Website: home-depot
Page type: account-selection
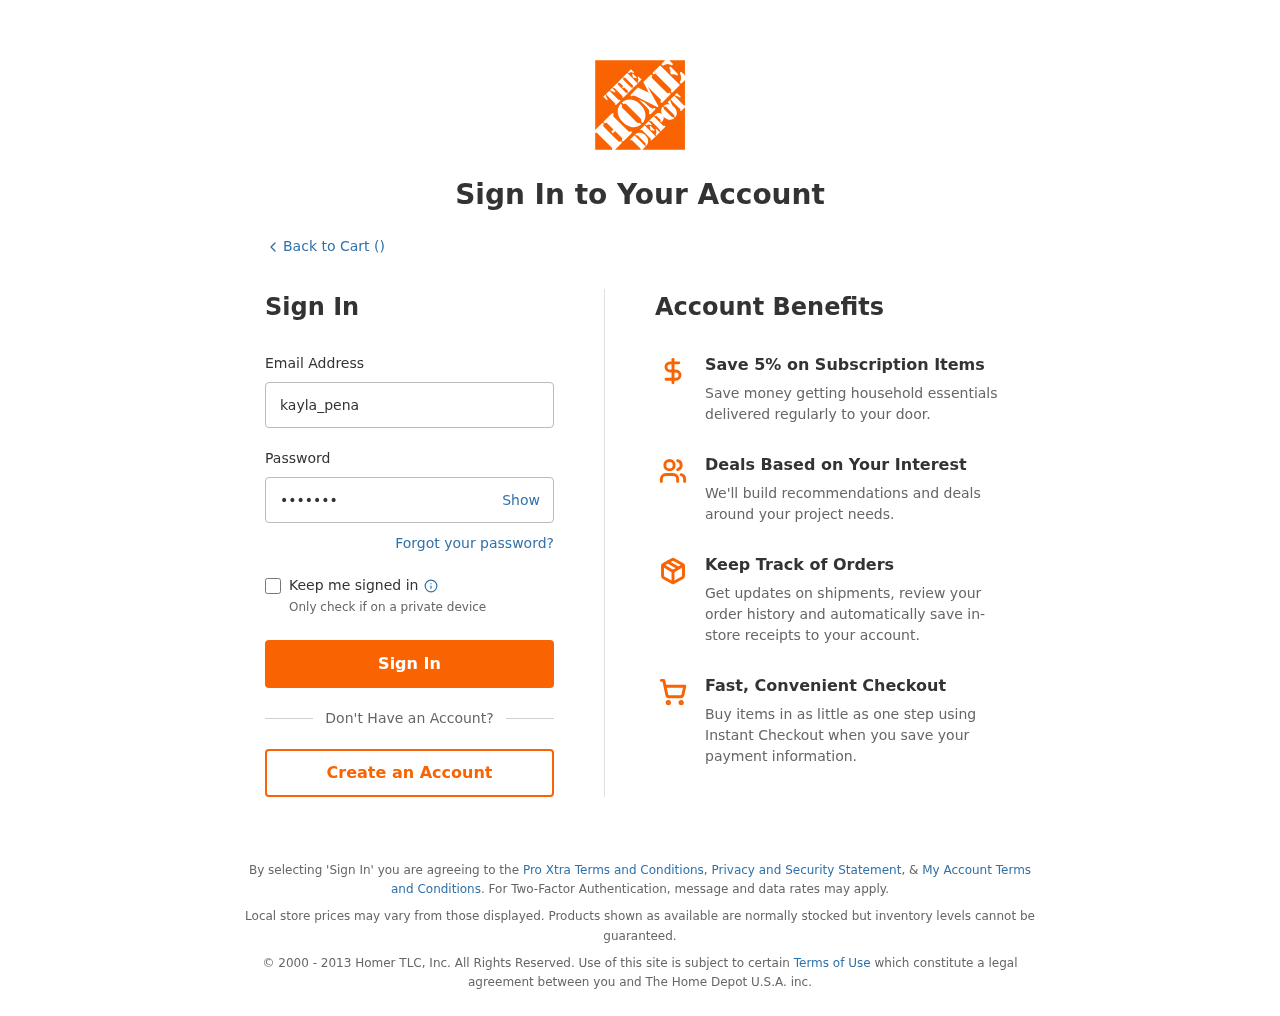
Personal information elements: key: PII_LOGIN_USERNAME
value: kayla_pena